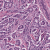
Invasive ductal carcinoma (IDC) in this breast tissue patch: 1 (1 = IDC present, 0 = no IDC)